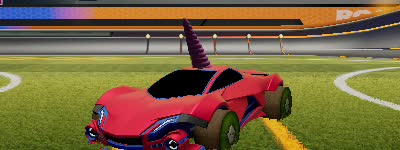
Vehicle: werewolf